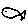
Label: fish